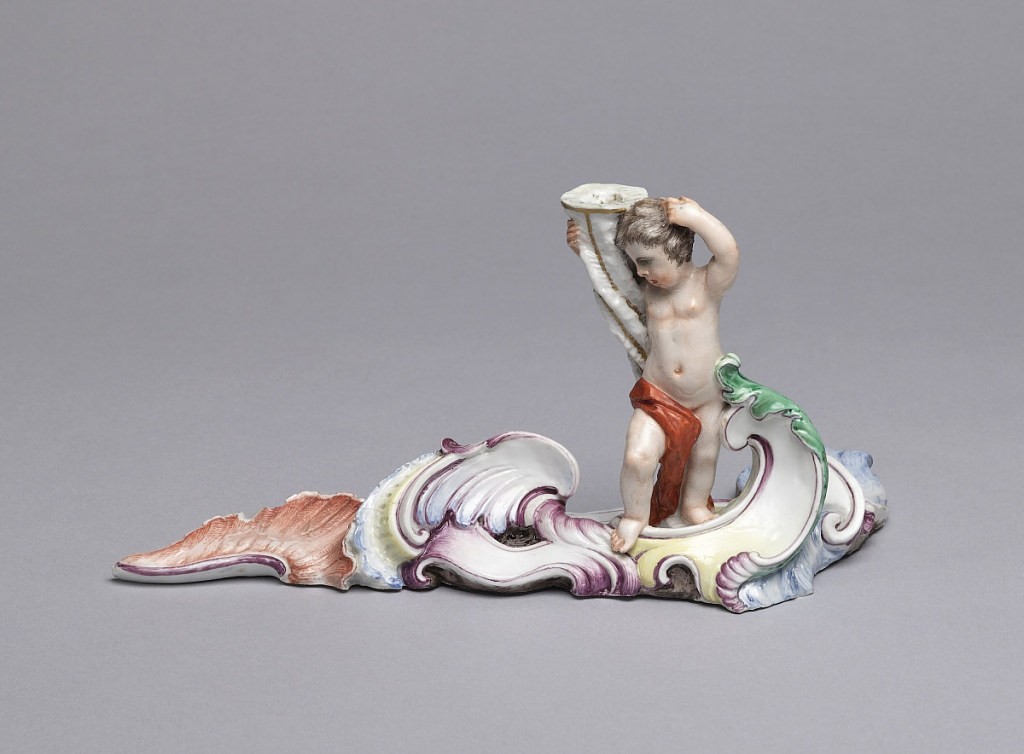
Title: Taperstick (One of Four)
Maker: Doccia Porcelain Factory, Italian, established 1735
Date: ca. 1750–1760
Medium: hard paste porcelain, vitreous enamel, gold
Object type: taperstick
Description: One of four tapersticks forming part of a table centerpiece modeled as flowing rococo scrollwork and shaded in tones of iron-red, puce, yellow, blue and green. A partially draped figure holds a taperstick in the form of an elongated white cornucopia banded in gilding.